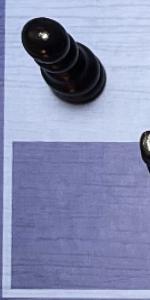
Label: Empty